Question: ## PROBLEM:
I'm doing a fixed point c++ class to perform some closed loop control system on an 8b microcontroller.
I wrote a C++ class to encapsulate the PID and tested the algorithm on an X86 desktop with a modern gcc compiler. All good.
When I compiled the same code on an 8b microcontroller with a modern avr-g++ compiler, I had weird artefacts. After some debugging, the problem was that the 16b*16b multiplication was truncated to 16b. Below some minimal code to show what I'm trying to do.
I used -O2 optimization on the desktop system and -OS optimization on the embedded system, with no other compiler flag.
'''
#include <cstdio>
#include <stdint.h>
#define TEST_16B true
#define TEST_32B true
int main( void )
{
if (TEST_16B)
{
int16_t op1 = 9000;
int16_t op2 = 9;
int32_t res;
//This operation gives the correct result on X86 gcc (81000)
//This operation gives the wrong result on AVR avr-g++ (15464)
res = (int32_t)0 +op1 *op2;
printf("op1: %d | op2: %d | res: %d
", op1, op2, res );
}
if (TEST_32B)
{
int16_t op1 = 9000;
int16_t op2 = 9;
int32_t res;
//Promote first operand
int32_t promoted_op1 = op1;
//This operation gives the correct result on X86 gcc (81000)
//This operation gives the correct result on AVR avr-g++ (81000)
res = promoted_op1 *op2;
printf("op1: %d | op2: %d | res: %d
", promoted_op1, op2, res );
}
return 0;
}
'''
## SOLUTION:
Just promoting one operand to 32b with a local variable is enough to solve the problem.
My expectation was that C++ would garantuee that a math operation would be performed at the same width as the first operand, so in my mind 'res = (int32_t)0 +...' should have told the compiler that whatever came after should be performed at int32_t resolution.
This is not what happened. The (int16_t)*(int16_t) operation got truncated to (int16_t).
gcc has an internal word width of at least 32b in an X86 machine, so that might be the reason I didn't see artefacts on my desktop.
## AVR Command Line
'E:\Programs\AVR.0 oolchainvr8vr8-gnu-toolchaininvr-g++.exe$(QUOTE) -funsigned-char -funsigned-bitfields -DNDEBUG -I"E:\Programs\AVR.0\Packstmel\ATmega_DFP.3.300\include" -Os -ffunction-sections -fdata-sections -fpack-struct -fshort-enums -Wall -pedantic -mmcu=atmega4809 -B "E:\Programs\AVR.0\Packstmel\ATmega_DFP.3.300\gcc\devtmega4809" -c -std=c++11 -fno-threadsafe-statics -fkeep-inline-functions -v -MD -MP -MF "$(@:%.o=%.d)" -MT"$(@:%.o=%.d)" -MT"$(@:%.o=%.o)" -o "$@" "$<"'
## QUESTION:
Is this the actual expected behaviour of a compliant C++ compiler, meaning I did it wrong, or is this a quirk of the avr-g++ compiler?
## UPDATE:
Debugger output of various solutions

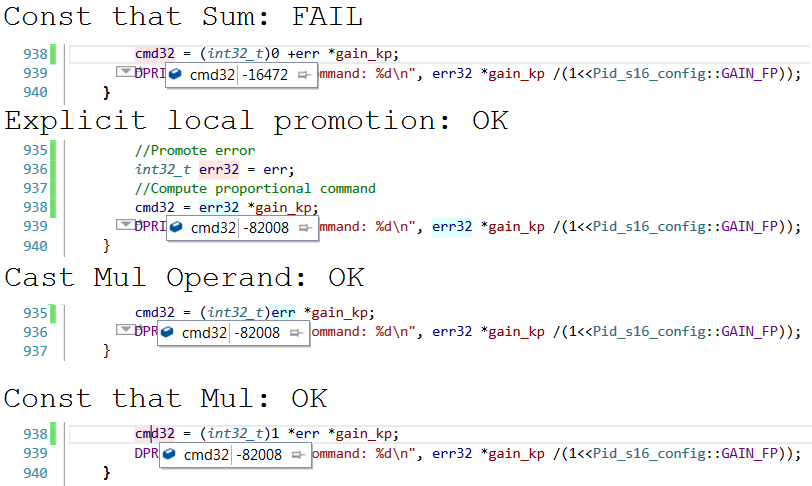
Answer: This is expected behavior of the compiler.
When you write 'A + B * C', that is equivalent to 'A + (B * C)' because of operator precedence. The 'B * C' term is evaluated on its own, without regard to how it is going to be used later. (Otherwise, it would be really hard to look at C/C++ code and understand what is actually going to happen.)
There are integer promotion rules in the C/C++ standards that sometimes help you out by promoting B and C to be of type 'int' or maybe 'unsigned int' before performing the multiplication. That is why you get the expected result on x86 gcc, where an 'int' has 32 bits. However, since an 'int' in avr-gcc only has 16 bits, the integer promotion is not good enough for you. So you need to cast either 'B' or 'C' to an 'int32_t' to ensure the result of the multiplication will be an 'int32_t' as well. For example, you can do:
'''
A + (int32_t)B * C
'''